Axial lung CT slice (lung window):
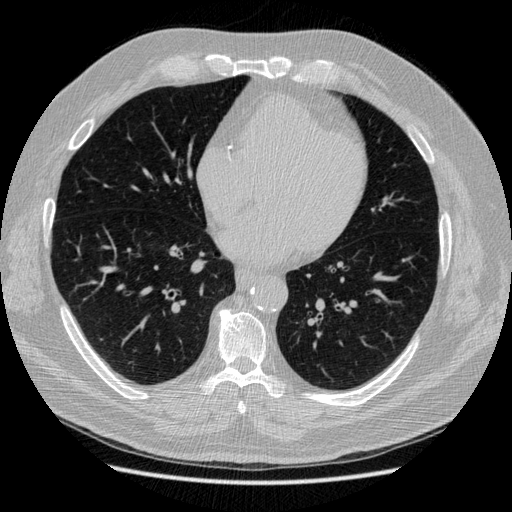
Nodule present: no